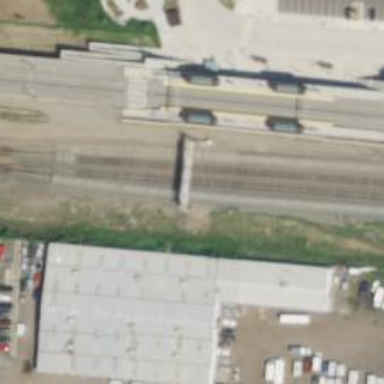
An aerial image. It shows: Railway signal.